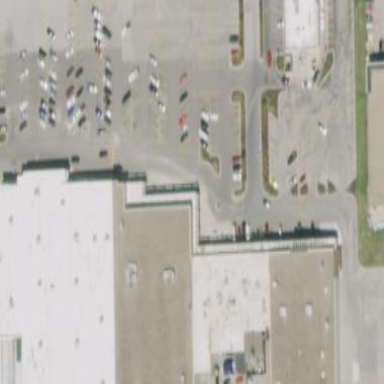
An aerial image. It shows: Retail building.